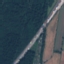
Label: Highway